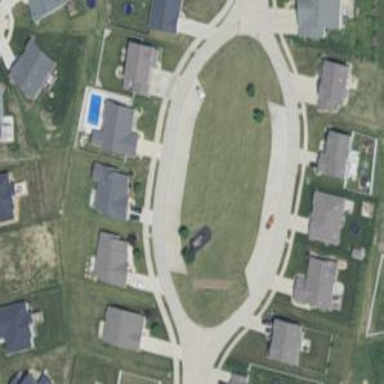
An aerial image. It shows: Residential road.